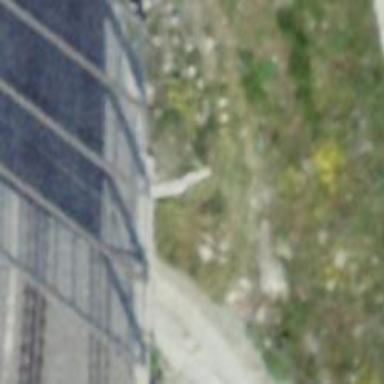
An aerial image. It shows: Retaining wall.